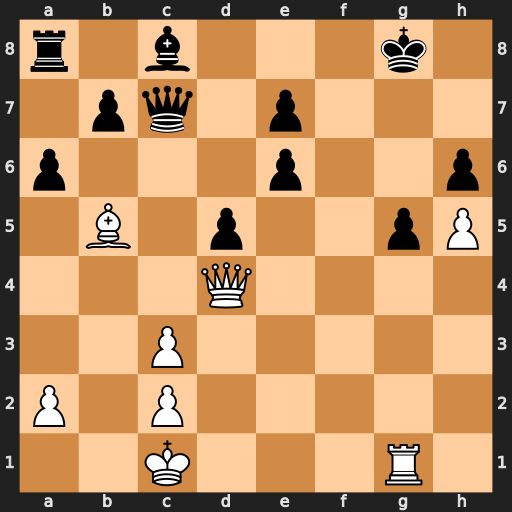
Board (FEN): r1b3k1/1pq1p3/p3p2p/1B1p2pP/3Q4/2P5/P1P5/2K3R1
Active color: w
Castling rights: -
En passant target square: -
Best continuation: Rf1 axb5 Qd3 Qf4+ Rxf4